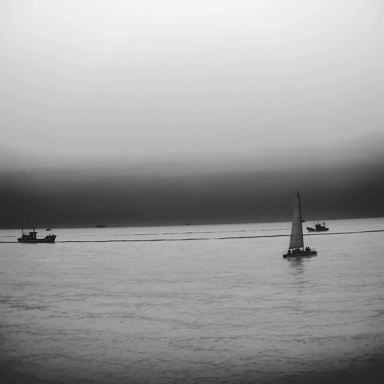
There are four objects shown in the infrared image, including three bulk_carriers, and a sailboat.